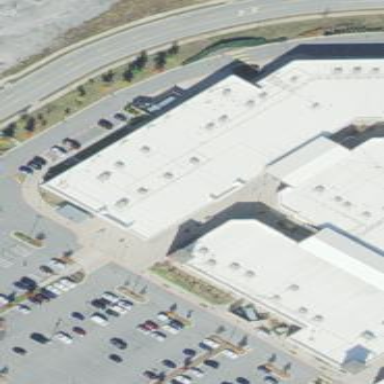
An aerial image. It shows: Retail building.